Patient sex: F
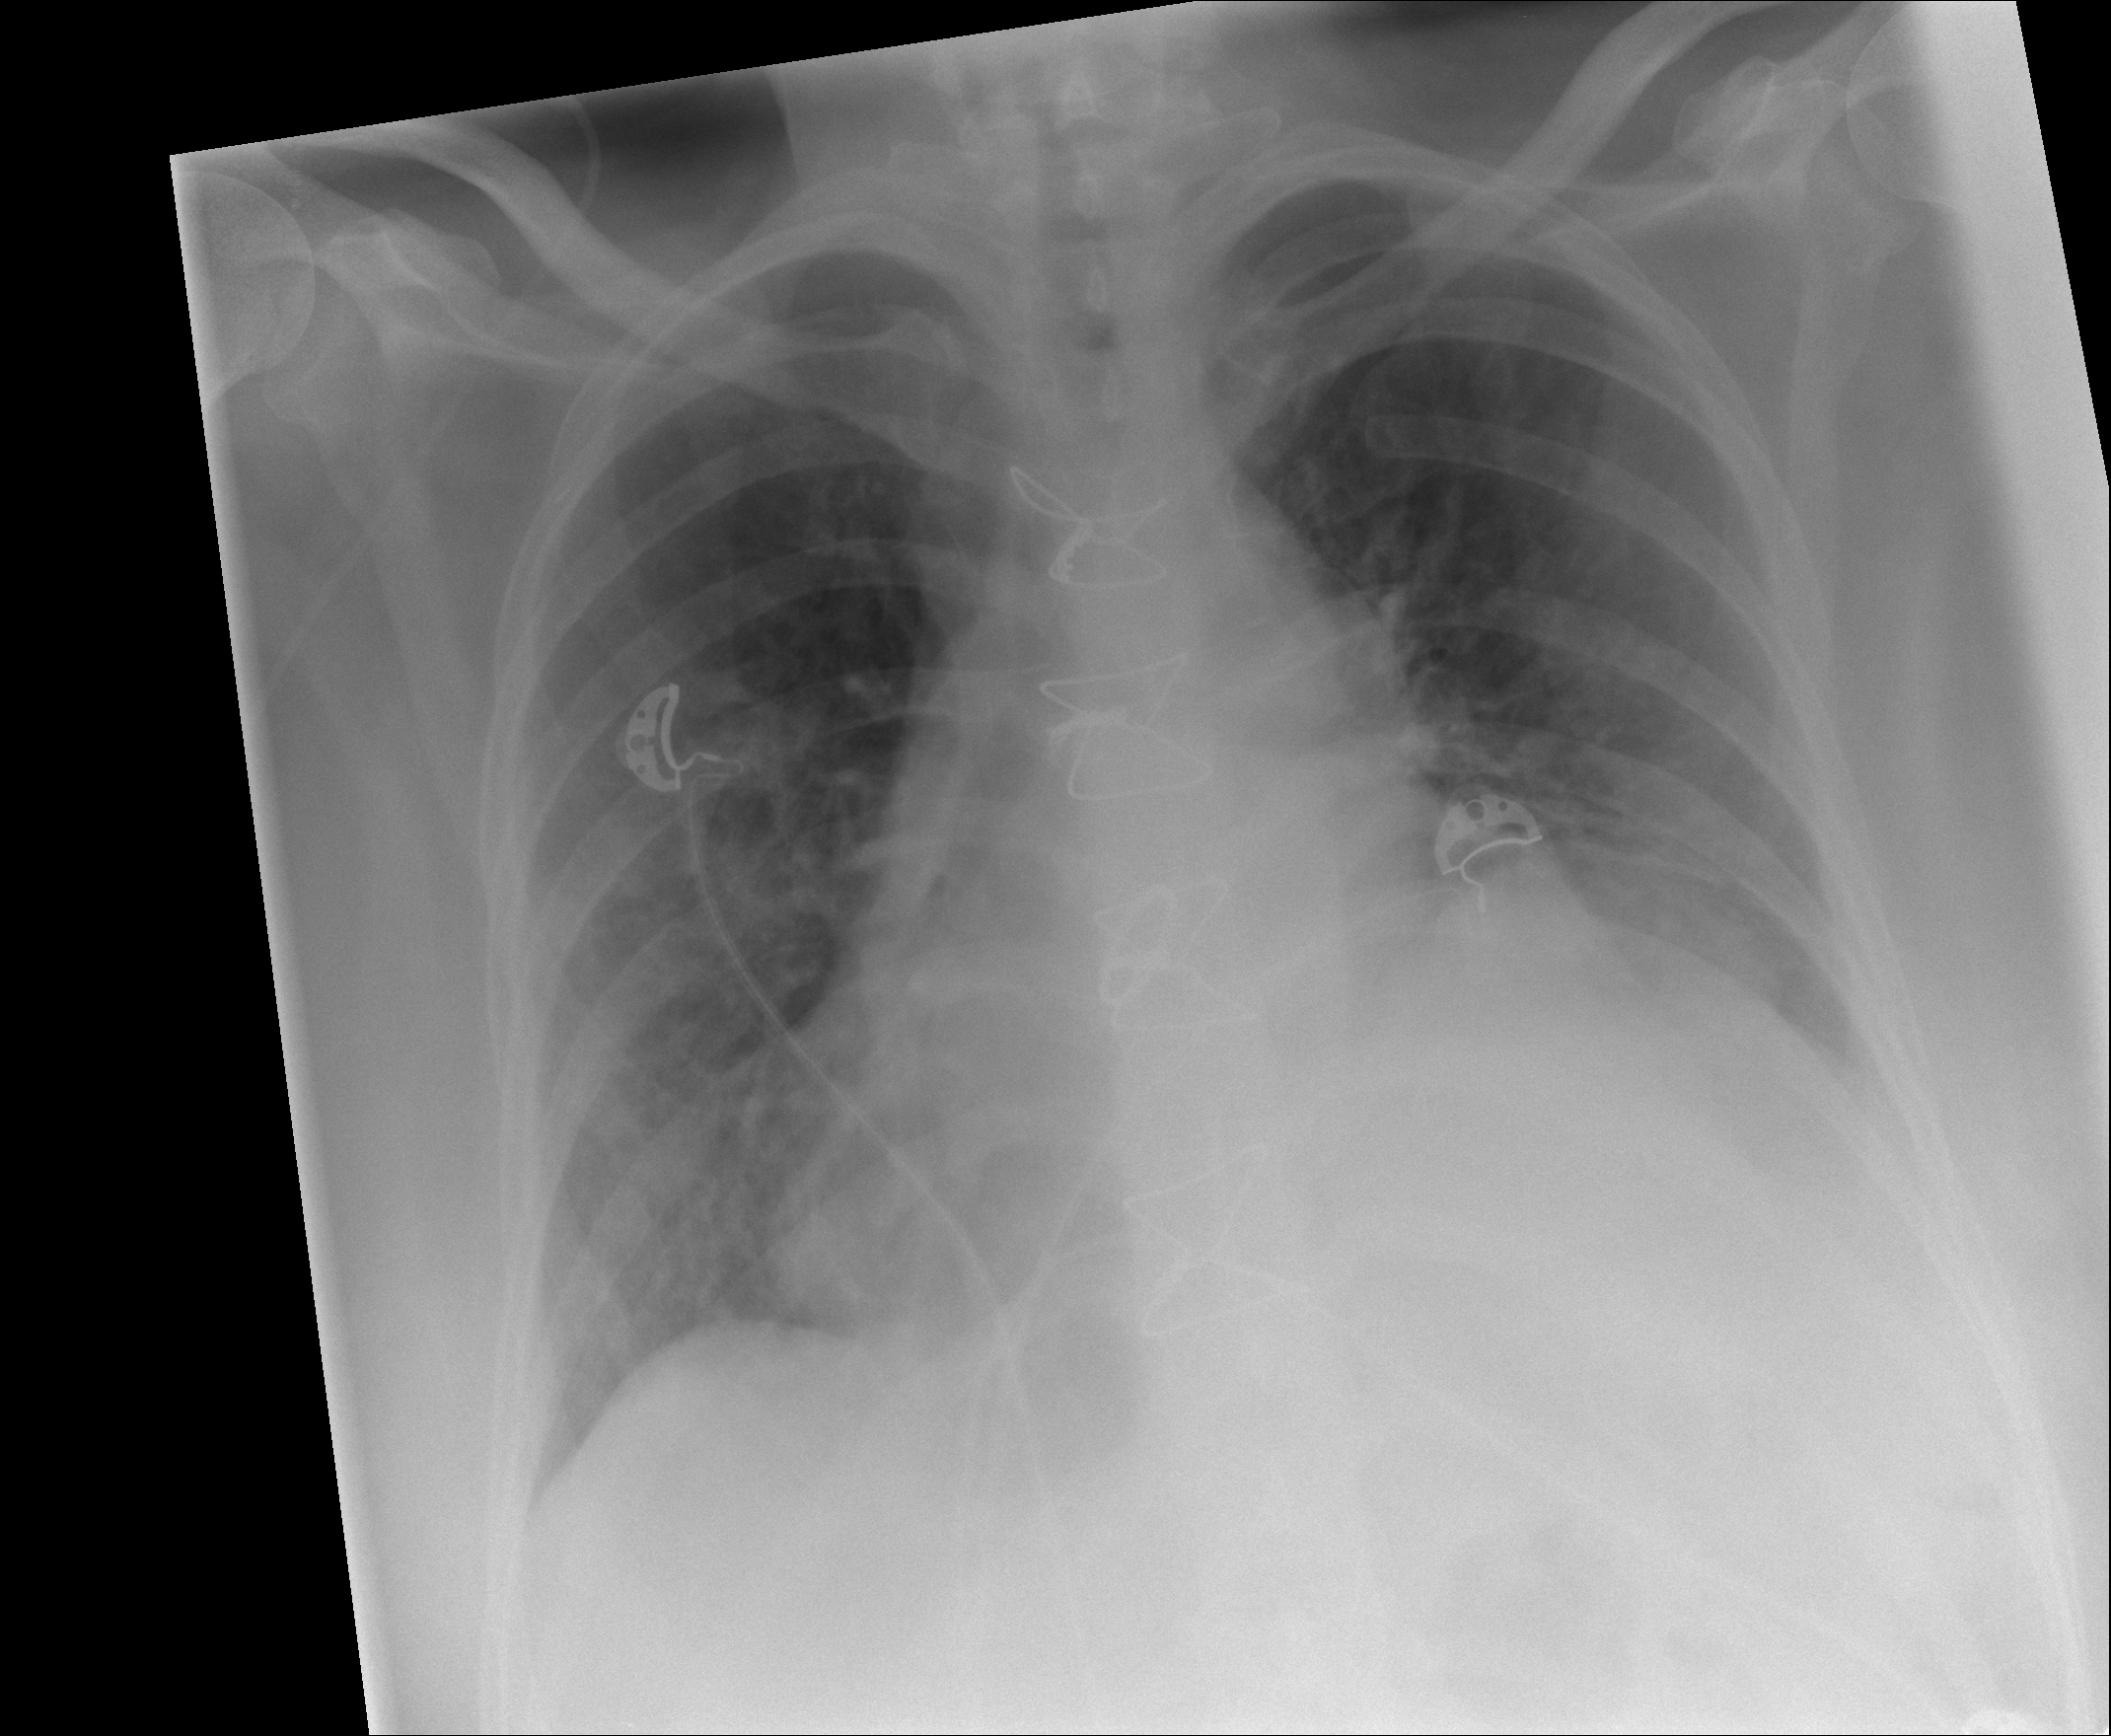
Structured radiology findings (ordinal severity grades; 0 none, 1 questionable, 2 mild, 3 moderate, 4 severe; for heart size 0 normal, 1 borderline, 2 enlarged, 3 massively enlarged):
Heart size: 3
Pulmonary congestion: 2
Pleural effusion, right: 0
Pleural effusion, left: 2
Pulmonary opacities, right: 2
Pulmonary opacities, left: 2
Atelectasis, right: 0
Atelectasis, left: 2